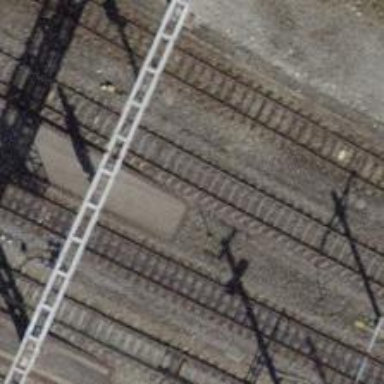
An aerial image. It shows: Railway signal.